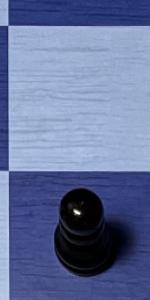
Label: Pawn_Black